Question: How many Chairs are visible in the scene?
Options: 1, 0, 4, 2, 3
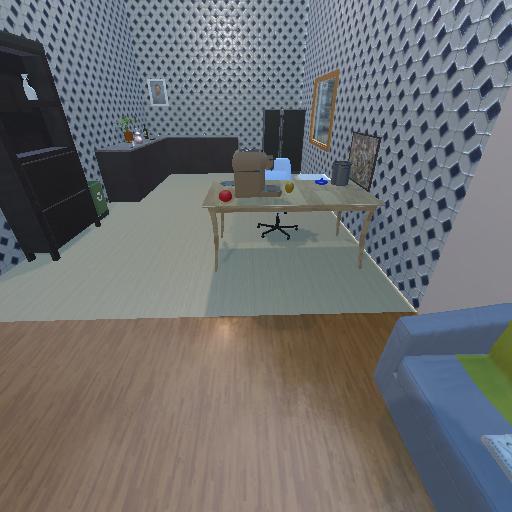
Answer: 1